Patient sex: F
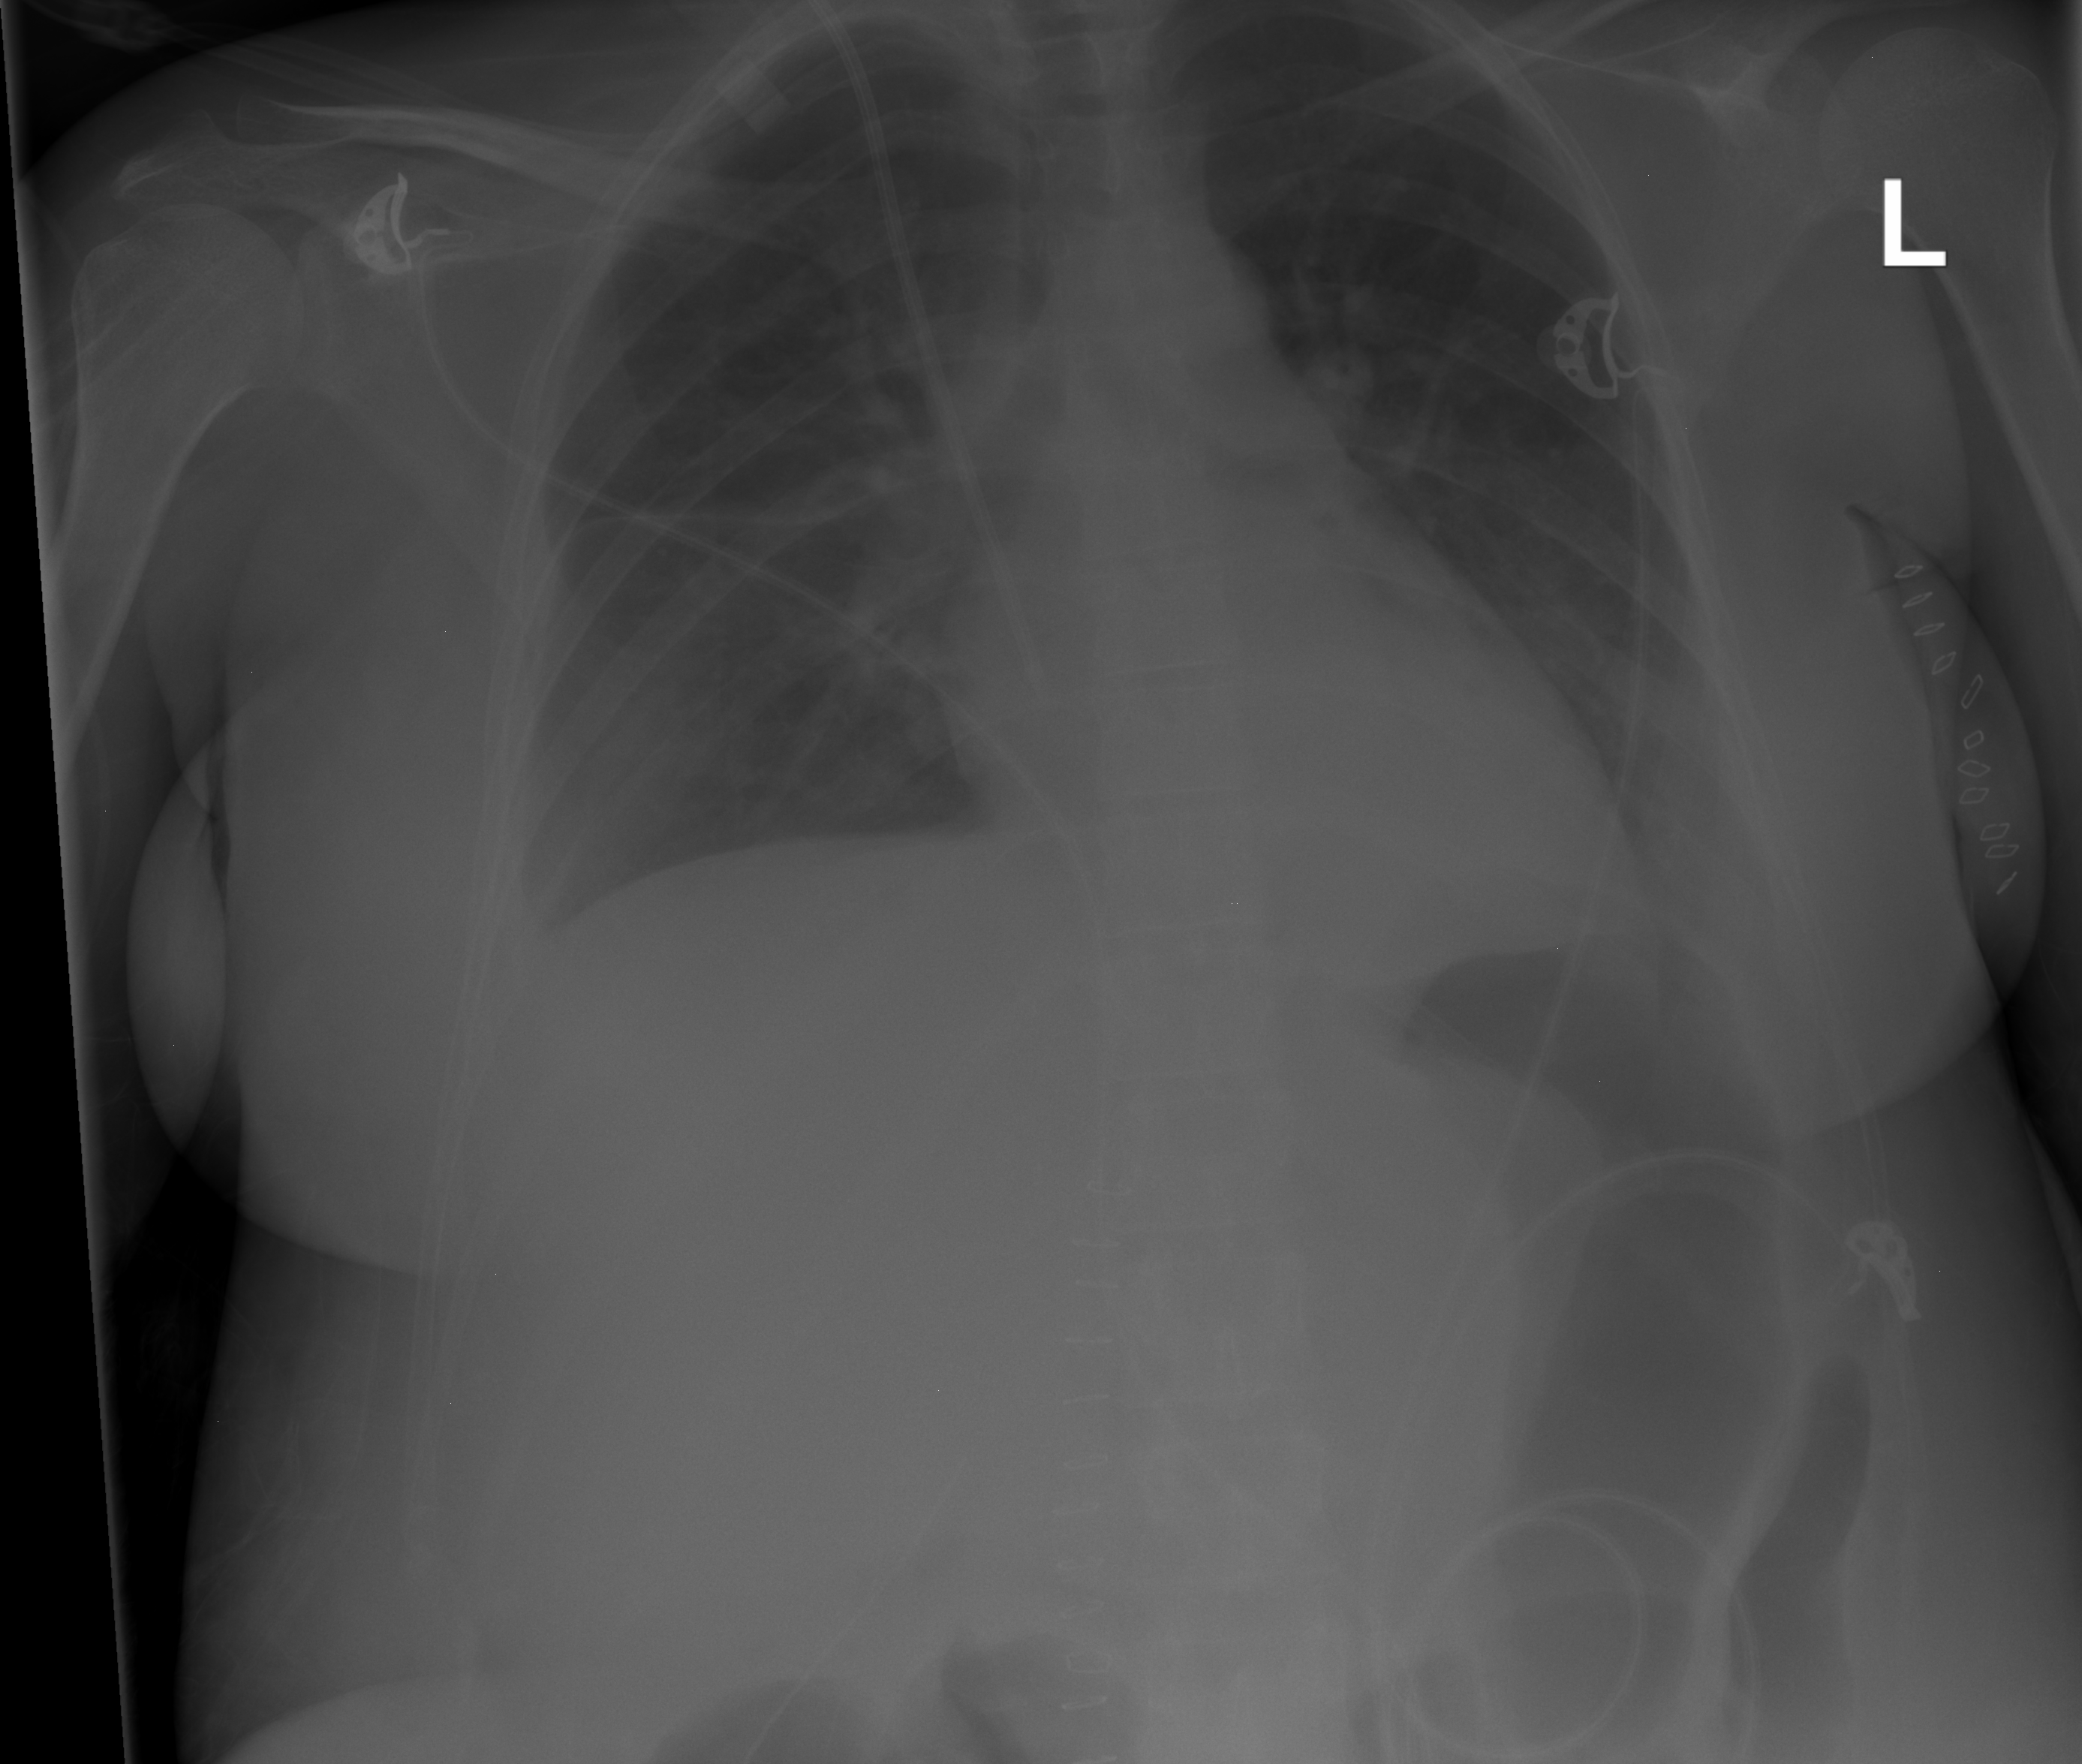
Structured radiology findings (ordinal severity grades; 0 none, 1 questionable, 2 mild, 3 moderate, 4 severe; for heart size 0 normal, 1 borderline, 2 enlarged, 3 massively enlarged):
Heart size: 0
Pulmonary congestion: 0
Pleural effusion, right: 0
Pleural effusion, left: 2
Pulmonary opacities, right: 0
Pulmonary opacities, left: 0
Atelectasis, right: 0
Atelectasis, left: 0